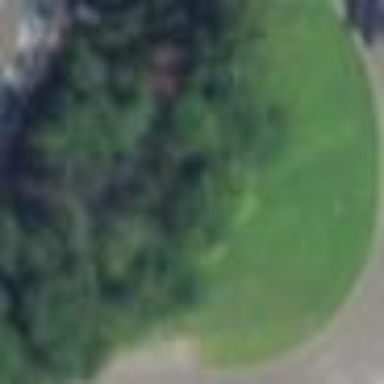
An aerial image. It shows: Open area covered with grass.